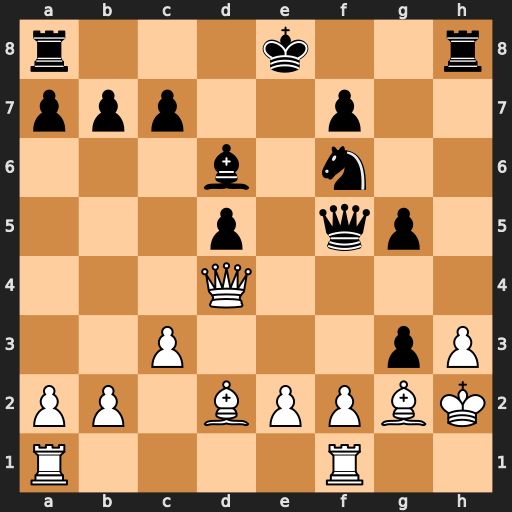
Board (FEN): r3k2r/ppp2p2/3b1n2/3p1qp1/3Q4/2P3pP/PP1BPPBK/R4R2
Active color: w
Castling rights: kq
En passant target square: -
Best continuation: fxg3 Qg4 Rxf6 Rxh3+ Kg1